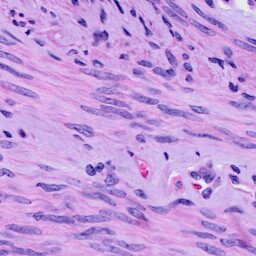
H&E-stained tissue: Cervix